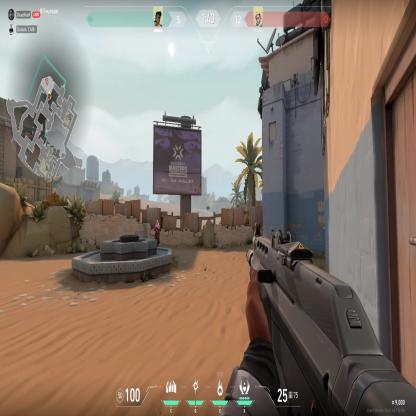
Label: enemy